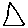
Label: triangle